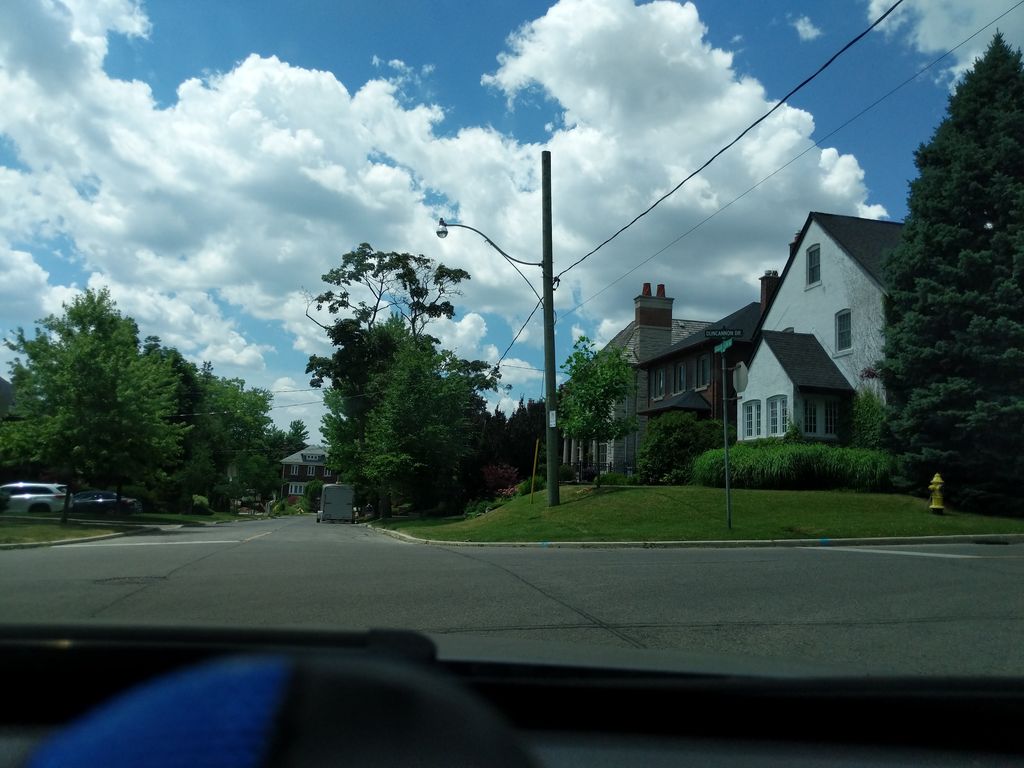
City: toronto